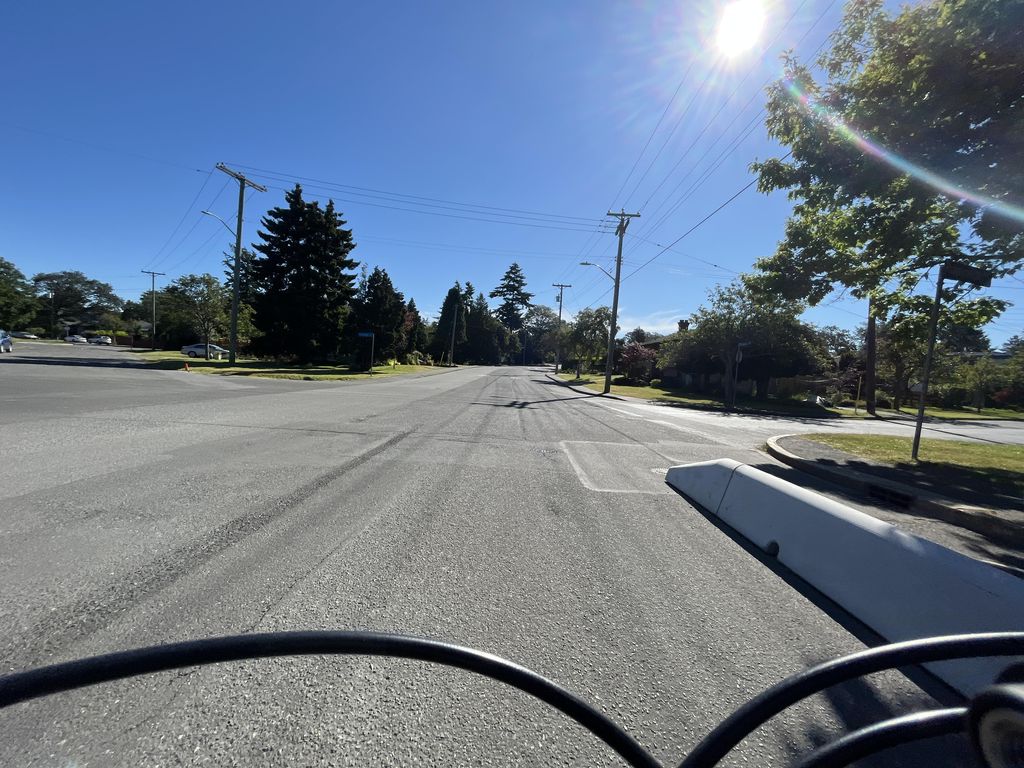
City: victoria